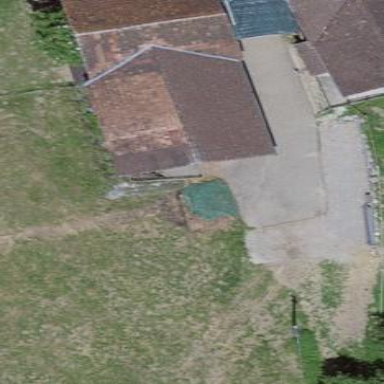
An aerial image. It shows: Rural barn.